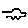
Label: car